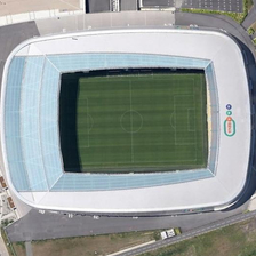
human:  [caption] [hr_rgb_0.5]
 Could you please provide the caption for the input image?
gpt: the stadium has blue and white ceiling with a logo .

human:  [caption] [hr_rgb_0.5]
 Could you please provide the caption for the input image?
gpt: The stands of the football field are covered with blue and white roofs with three icons painted on the roofs.

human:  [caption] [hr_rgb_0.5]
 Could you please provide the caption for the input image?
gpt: The stands on the football field are covered with blue and white roofs with three icons on the roofs.

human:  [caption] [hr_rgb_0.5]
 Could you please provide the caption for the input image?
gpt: The stands of the football field are covered with blue and white roofs with three icons on the roofs.

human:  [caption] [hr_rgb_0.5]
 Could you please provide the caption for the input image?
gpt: a football field is in an almost rectangular stadium .